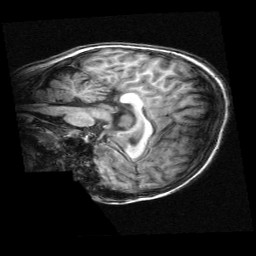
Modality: T1w
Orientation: sagittal
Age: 8
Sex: male
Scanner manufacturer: siemens
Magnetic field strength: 3 T
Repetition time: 2.3 s
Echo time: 0.00336 s